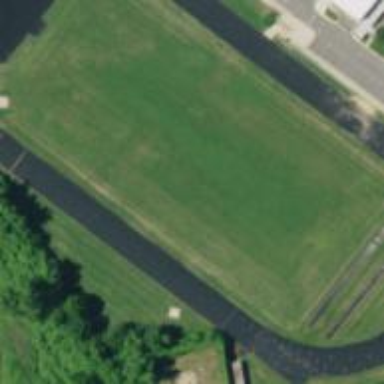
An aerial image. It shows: Track for athletics and running on leisure land.